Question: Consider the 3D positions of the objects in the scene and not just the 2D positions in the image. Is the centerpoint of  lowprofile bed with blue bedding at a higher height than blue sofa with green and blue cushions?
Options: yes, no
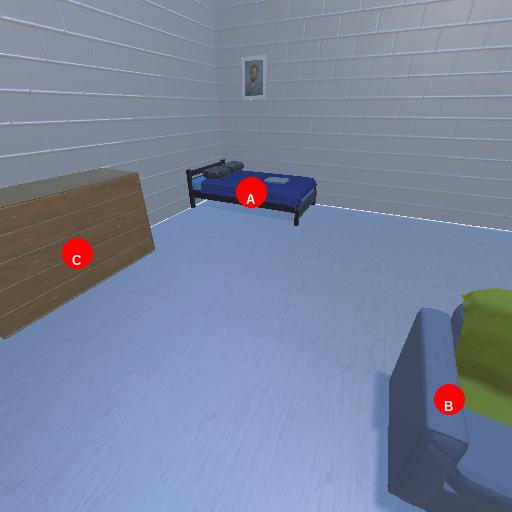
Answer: yes